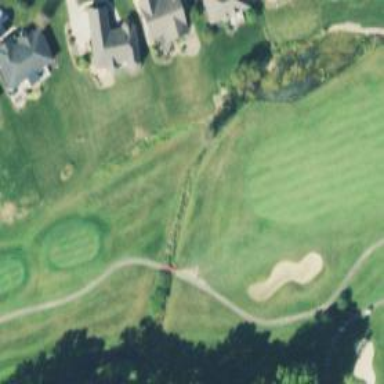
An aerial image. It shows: Lateral water hazard in golf course.